Question: Count the number of objects in the diagram.
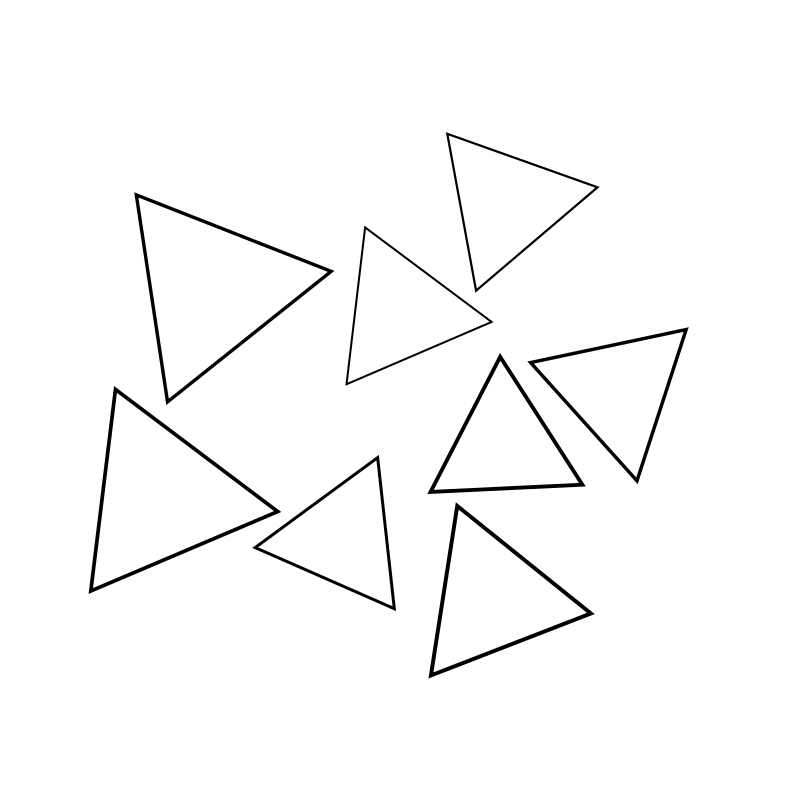
Answer: 8